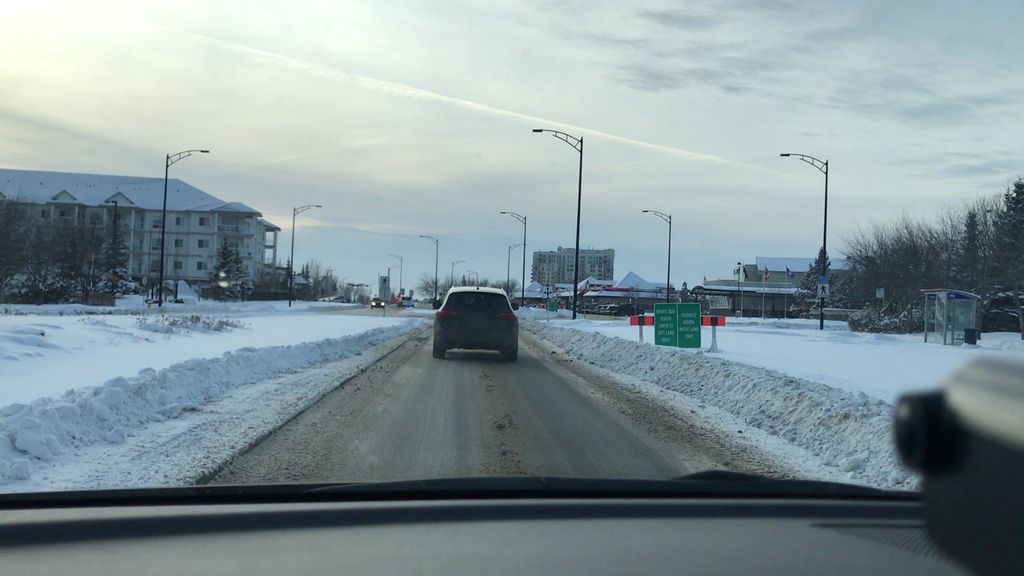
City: edmonton